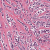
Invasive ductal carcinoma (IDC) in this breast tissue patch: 1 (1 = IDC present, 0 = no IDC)